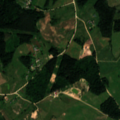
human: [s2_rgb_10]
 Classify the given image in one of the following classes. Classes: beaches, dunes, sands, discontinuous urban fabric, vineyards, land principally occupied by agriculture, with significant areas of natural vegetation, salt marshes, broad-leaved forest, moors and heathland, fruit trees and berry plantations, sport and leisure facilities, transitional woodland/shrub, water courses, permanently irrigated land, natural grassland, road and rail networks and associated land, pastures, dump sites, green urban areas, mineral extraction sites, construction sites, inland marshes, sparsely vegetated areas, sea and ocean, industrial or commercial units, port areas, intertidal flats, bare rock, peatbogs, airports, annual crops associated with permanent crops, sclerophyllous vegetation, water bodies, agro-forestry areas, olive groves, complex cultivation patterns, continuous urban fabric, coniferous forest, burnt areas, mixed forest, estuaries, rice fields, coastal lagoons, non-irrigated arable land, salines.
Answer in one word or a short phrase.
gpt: sport and leisure facilities, non-irrigated arable land, pastures, complex cultivation patterns, coniferous forest, mixed forest